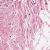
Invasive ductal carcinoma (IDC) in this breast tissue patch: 0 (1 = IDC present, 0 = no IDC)